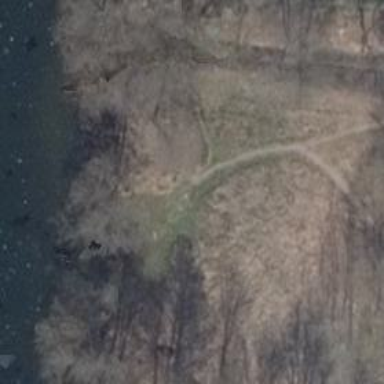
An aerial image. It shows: Path on the ground.